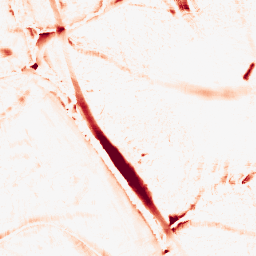
Category: morphological
Decomposition family: morphological_ellipse
Decomposition parameters: operation: opening
width: 20
height: 20
Upsampling method: sinc_blackman
Upsampling parameters: scale: 2
kernel_size: 8
Upsampling scale: 2